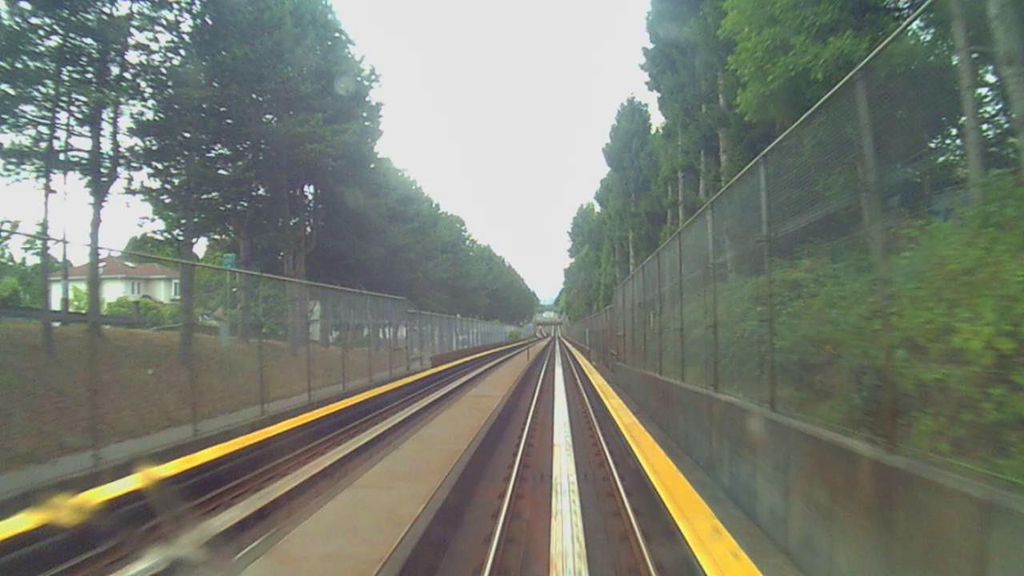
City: vancouver